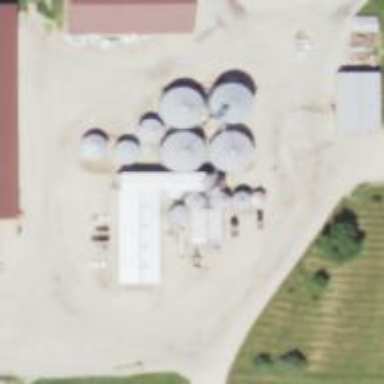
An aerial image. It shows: Silo.